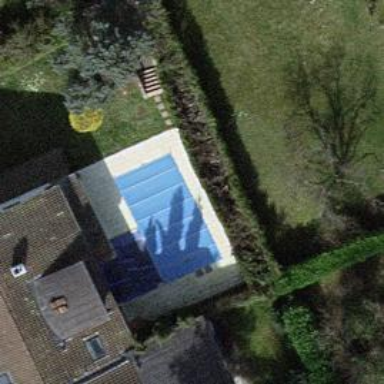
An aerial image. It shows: Swimming pool located in leisure land.